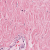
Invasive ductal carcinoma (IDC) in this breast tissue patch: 0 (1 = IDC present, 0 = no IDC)